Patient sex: F
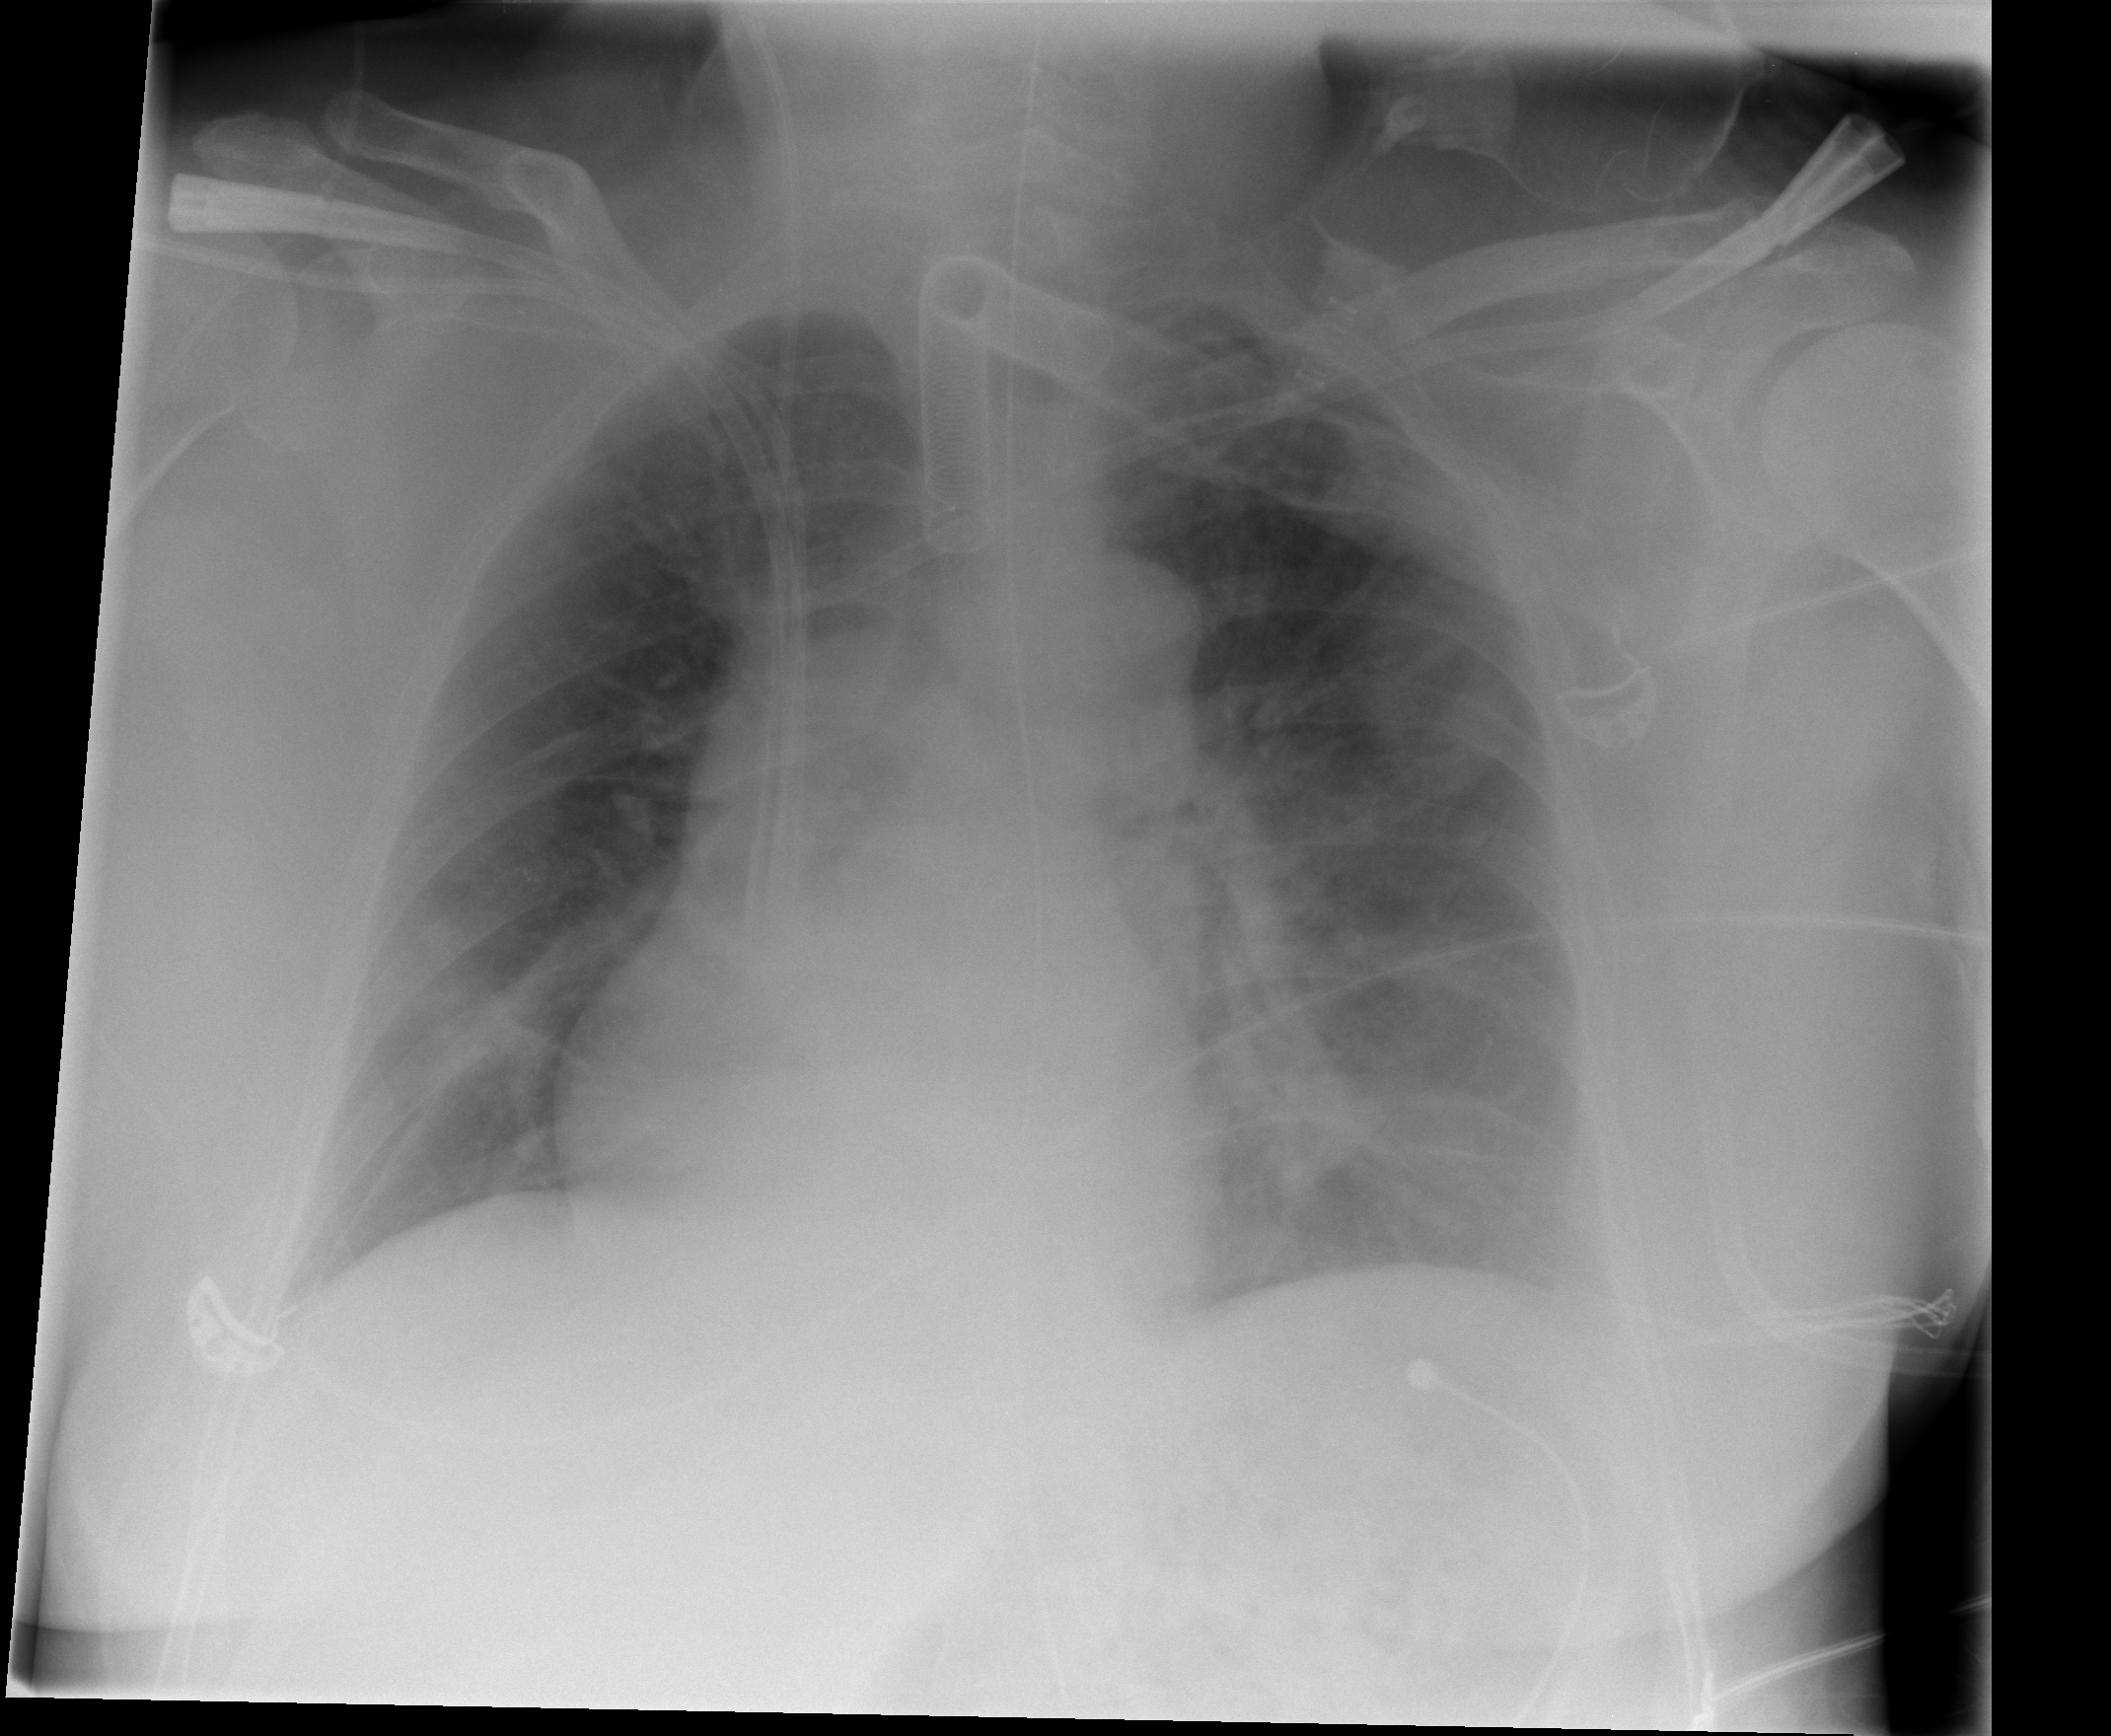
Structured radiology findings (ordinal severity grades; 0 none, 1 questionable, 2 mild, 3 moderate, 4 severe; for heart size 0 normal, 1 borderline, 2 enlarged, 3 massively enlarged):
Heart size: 0
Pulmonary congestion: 0
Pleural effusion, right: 0
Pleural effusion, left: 2
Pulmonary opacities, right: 2
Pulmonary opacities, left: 2
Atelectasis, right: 2
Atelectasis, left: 2